Interaction volume radius: 5 \u00c5
Interaction volume height: 15 \u00c5
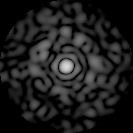
Disorder parameter: 0.8434